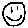
Label: smiley face